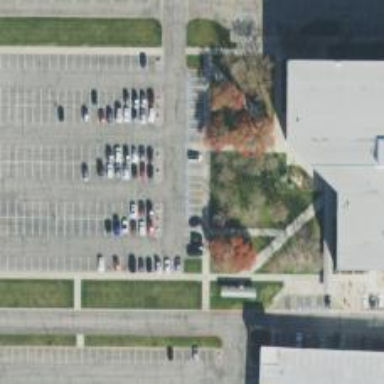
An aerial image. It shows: Parking space is available.